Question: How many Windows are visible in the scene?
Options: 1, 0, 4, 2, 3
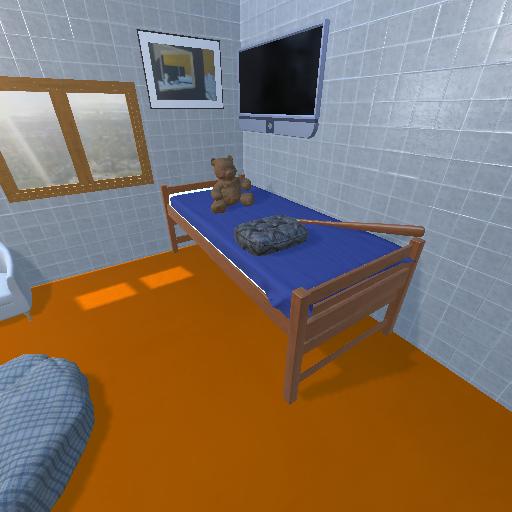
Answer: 1